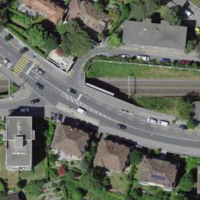
EUNIS habitat code: 55
Species observed at this site:
Euphorbia lathyris